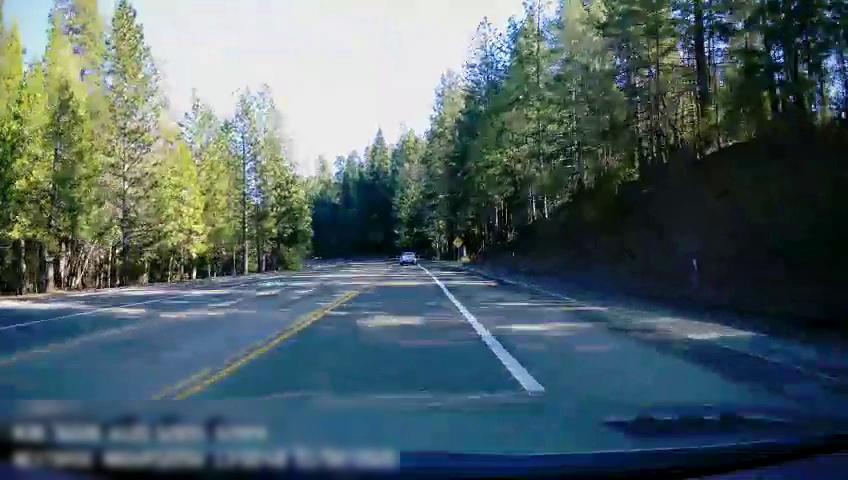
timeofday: Day
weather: Sunny
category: Drivable Space
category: Vehicles | Truck
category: Lanes | Alternate Lane
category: Lanes | Current Lane
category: Lanes | Current Lane
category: Lanes | Current Lane
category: Lanes | Opposite Lane
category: Traffic | Signs